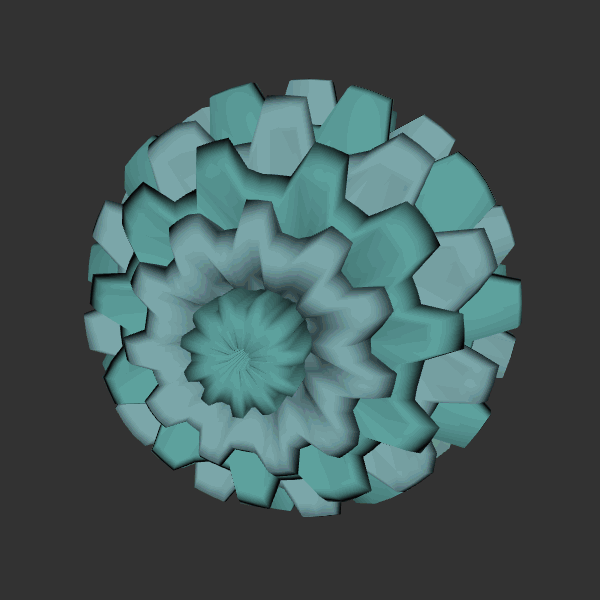
Background: dark